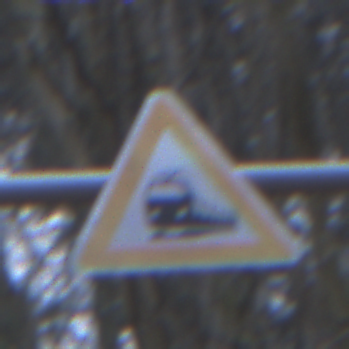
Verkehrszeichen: Bahnuebergang
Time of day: MorningAfternoon
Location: Outdoor (Nature)
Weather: Overcast
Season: Winter
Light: Natural